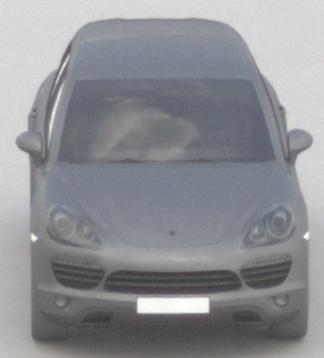
Make: Porsche
Model: Cayenne
Detailed model: Cayenne (958)
Model produced from: 2010/05
Model produced until: 2014/07
Doors: 5
Color: gray
Road condition: dry road
Daytime: midday
Contrast: low contrast